Interaction volume radius: 5 \u00c5
Interaction volume height: 10 \u00c5
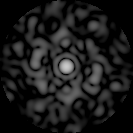
Disorder parameter: 0.7773